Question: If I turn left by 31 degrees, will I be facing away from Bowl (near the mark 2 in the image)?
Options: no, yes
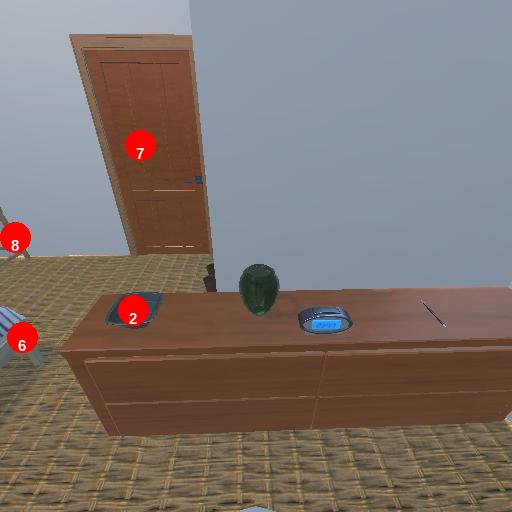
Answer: no